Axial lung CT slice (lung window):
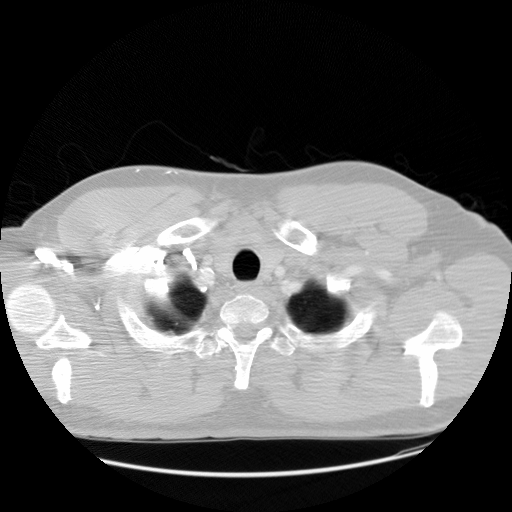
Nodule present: no